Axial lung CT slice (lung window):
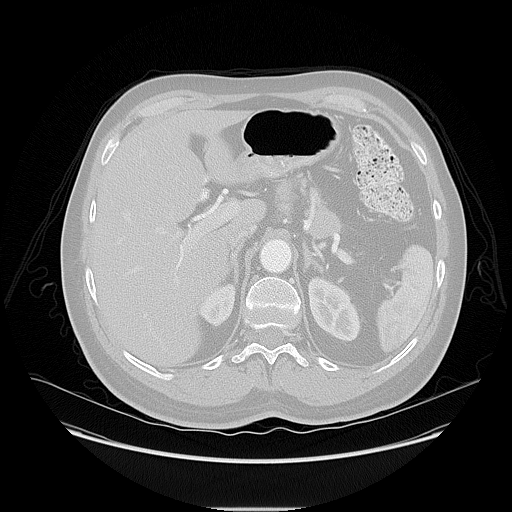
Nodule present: no